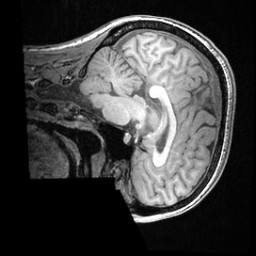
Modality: T1w
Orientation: sagittal
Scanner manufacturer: ge
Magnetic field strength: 3 T
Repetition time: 0.008572 s
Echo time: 0.003384 s